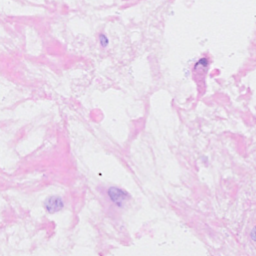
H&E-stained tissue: Breast